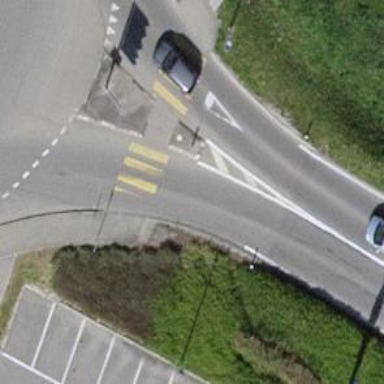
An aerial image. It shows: Uncontrolled zebra crossing on the road.